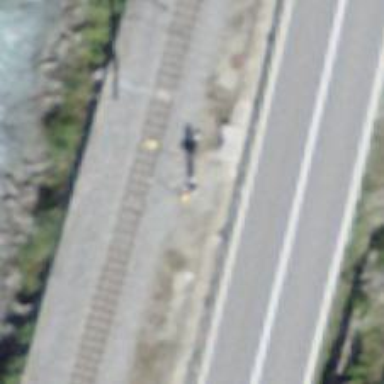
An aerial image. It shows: Railway signal.